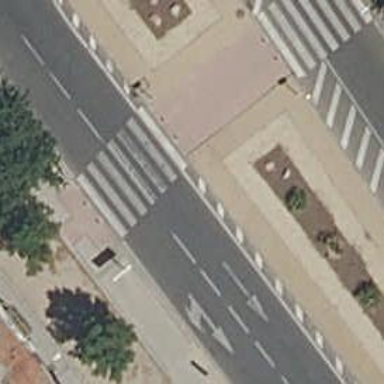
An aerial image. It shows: Traffic signals at road crossing.